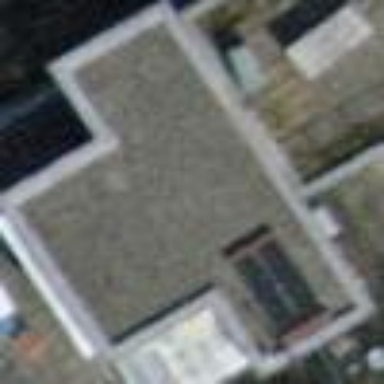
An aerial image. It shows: Building with flat roof oriented across its structure.